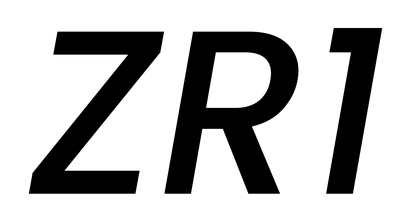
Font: Poppins-MediumItalic